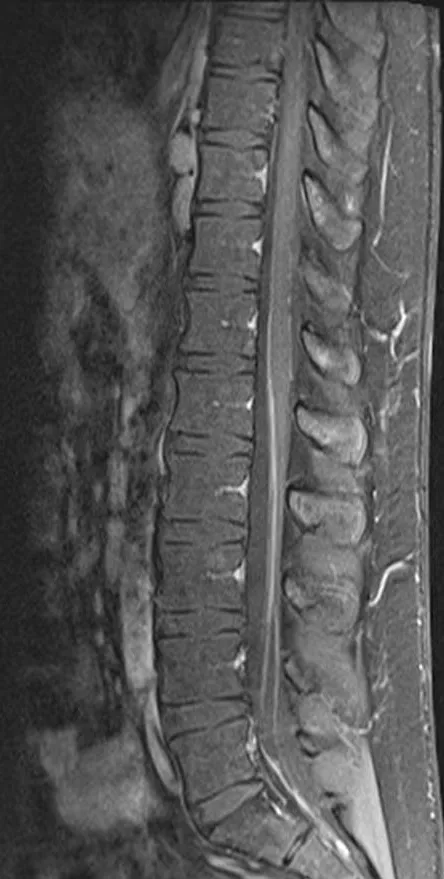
MRI of the cauda equina. Enhancing lesions of the nerve roots are seen consistent with granulomatous inflammation. A biopsy was not possible, given the location.
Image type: radiology (mri)